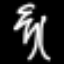
Label: palm tree